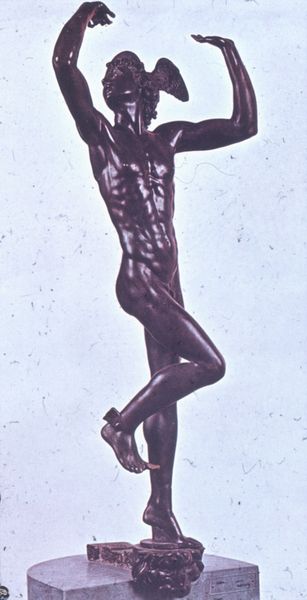
Titel: Merkur
Künstler: Benvenuto Cellini
Institution: Florenz, Bargello
Schlagwörter: akt, flügel, körper, mann, nackt, bewegung, braun, licht, arme, sockel, stein, schlank, haare, stehend, tänzerin, locken, renaissance, engel, skulptur, statue, muskeln, glänzend, bronze, plastik, antike, rippen, gestik, helm, jüngling, antik, griechisch, hermes, merkur, tänzer, römisch, ikarus, sixpack, bein angewinkelt, donatello, caduceus, po, tanzer, arme erhoben, flügelkappe